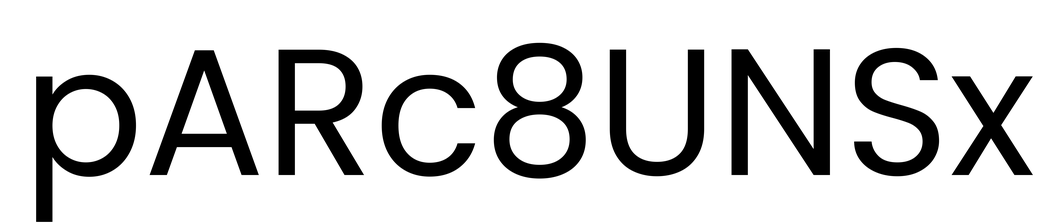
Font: Poppins-Regular